Question: I am doing a comment page, but right now I am having the issue that the aligment of the bubble speech gets misaligned.
Example

I suppose this ca be fixed with CSS, but not quite sure.
I have my demo here <URL>
Thanks in advance
This is my css
'''
.bubble-panel {
display: inline-block;
//border: 1px dotted #CCCCCC;
height: 250px;
position: relative;
margin: 20px;
}
.bubble
{
position: relative;
width: 535px;
height: 130px;
padding: 4px;
background: #FFFFFF;
-webkit-border-radius: 31px;
-moz-border-radius: 31px;
border-radius: 31px;
border: #46A5E4 solid 9px;
display:inline-block;
margin-bottom: 0px;
margin-right: 50px;
}
.bubble p
{
margin: 10px;
}
.bubble:after
{
content: '';
position: absolute;
border-style: solid;
border-width: 31px 14px 0;
border-color: #FFFFFF transparent;
display: block;
width: 0;
z-index: 1;
margin-left: -14px;
bottom: -31px;
left: 20%;
}
.bubble:before
{
content: '';
position: absolute;
border-style: solid;
border-width: 39px 22px 0;
border-color: #46A5E4 transparent;
display: block;
width: 0;
z-index: 0;
margin-left: -22px;
bottom: -48px;
left: 20%;
}
.caption {
//border: 1px solid red;
width: 20em;
font-size: 14px;
line-height: 1.5;
position: absolute;
bottom: 15px;
right: 50px;
}
.caption h1, .caption h2, .caption h3 {
font-size: 1.00em;
text-align: left;
margin: 0;
}
'''
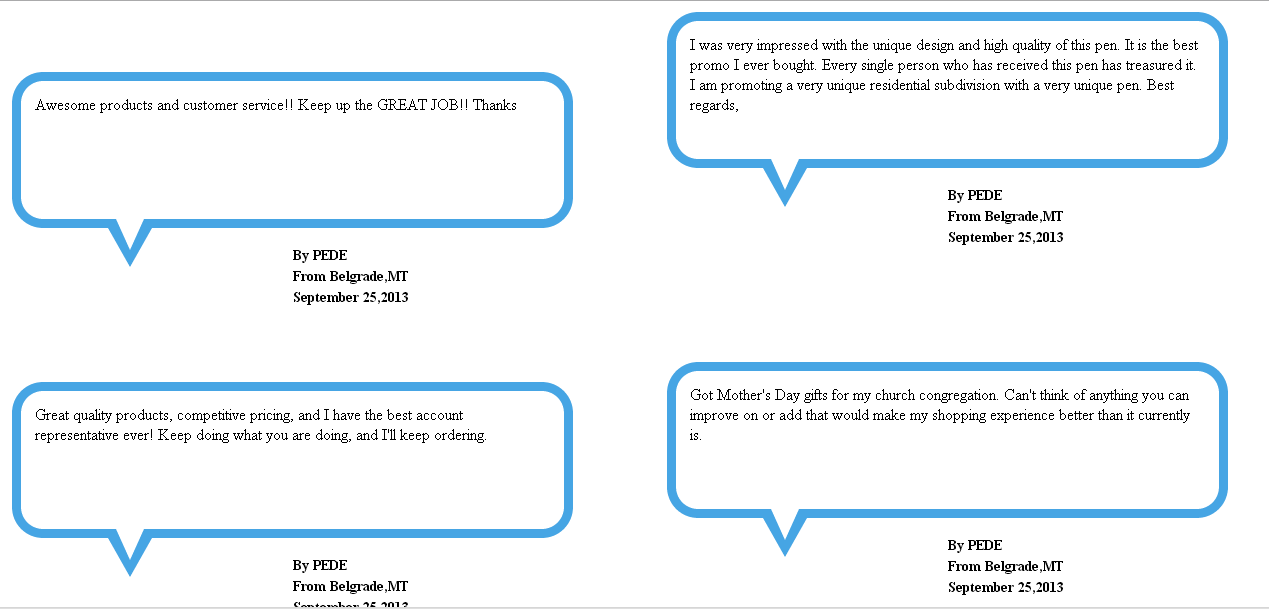
Answer: See this <URL>
I added 'vertical-align: middle;'
'''
.bubble {
position: relative;
width: 535px;
height: 130px;
padding: 4px;
background: #FFFFFF;
-webkit-border-radius: 31px;
-moz-border-radius: 31px;
border-radius: 31px;
border: #46A5E4 solid 9px;
display:inline-block;
margin-bottom: 0px;
margin-right: 50px;
vertical-align: middle; /* ADD THIS LINE */
}
'''